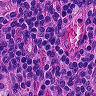
Metastatic tissue present: no